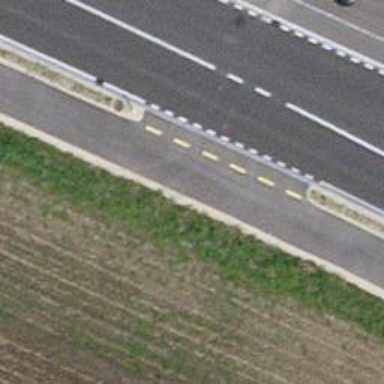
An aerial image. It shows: Cycleway.